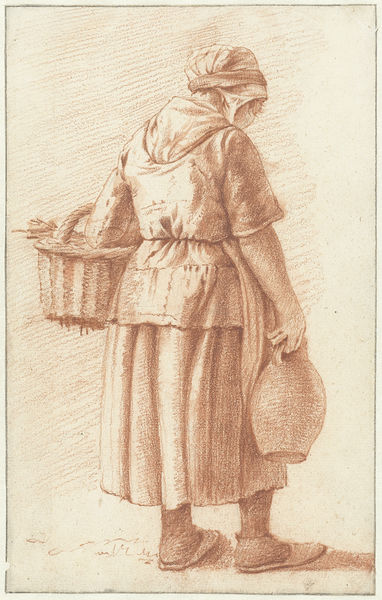
Titel: Staande vrouw met mand, op de rug gezien
Künstler: Jan (II) Kobell
Standort: Amsterdam
Institution: Rijksmuseum
Schlagwörter: schatten, wasser, gelb, frau, kleid, rücken, skizze, zeichnung, obst, rot, rock, gemüse, krug, schürze, schuhe, bäuerin, kopftuch, korb, steht, einkaufen, rückansicht, schlappen, rötel, pantoffeln, pantinen, wasserholen, geht, shue